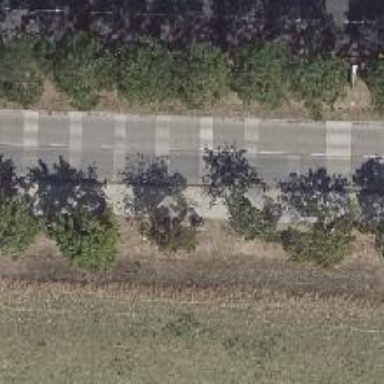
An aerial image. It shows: Avenue lined with broadleaved deciduous trees.